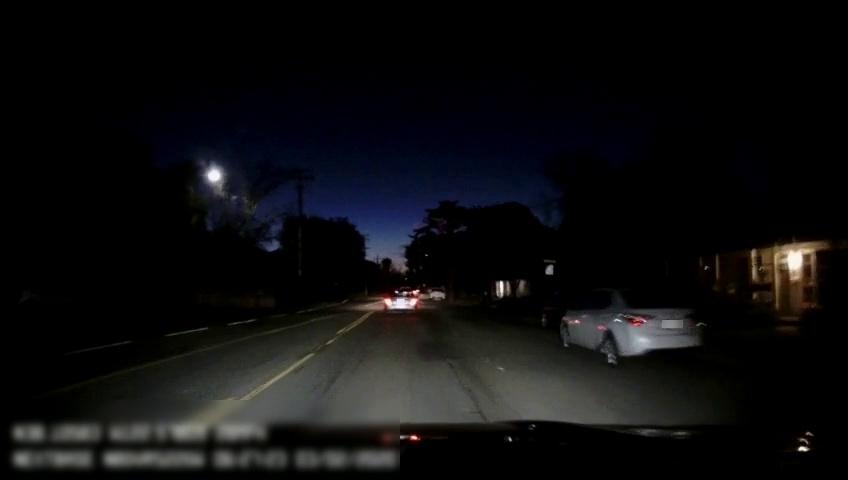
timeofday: Night
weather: Cloudy
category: Drivable Space
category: Vehicles | Car
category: Vehicles | Car
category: Vehicles | Car
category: Vehicles | SUV
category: Lanes | Opposite Lane
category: Lanes | Opposite Lane
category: Lanes | Current Lane